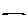
Label: line